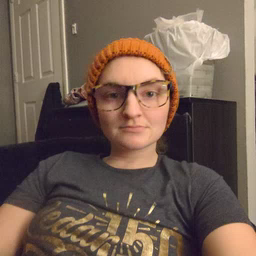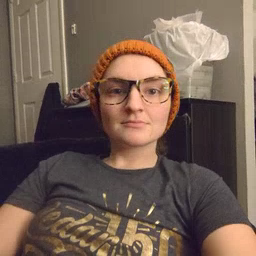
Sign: please